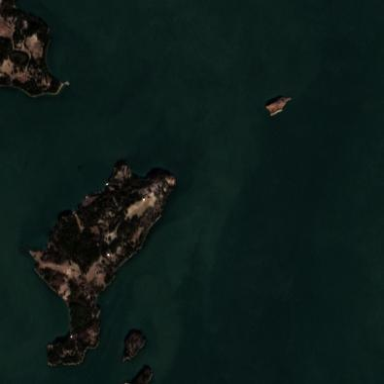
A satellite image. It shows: Island with natural coastline.